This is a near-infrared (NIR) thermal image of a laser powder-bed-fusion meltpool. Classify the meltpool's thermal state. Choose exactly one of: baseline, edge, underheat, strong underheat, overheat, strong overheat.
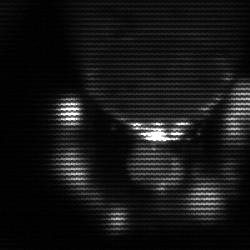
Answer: edge